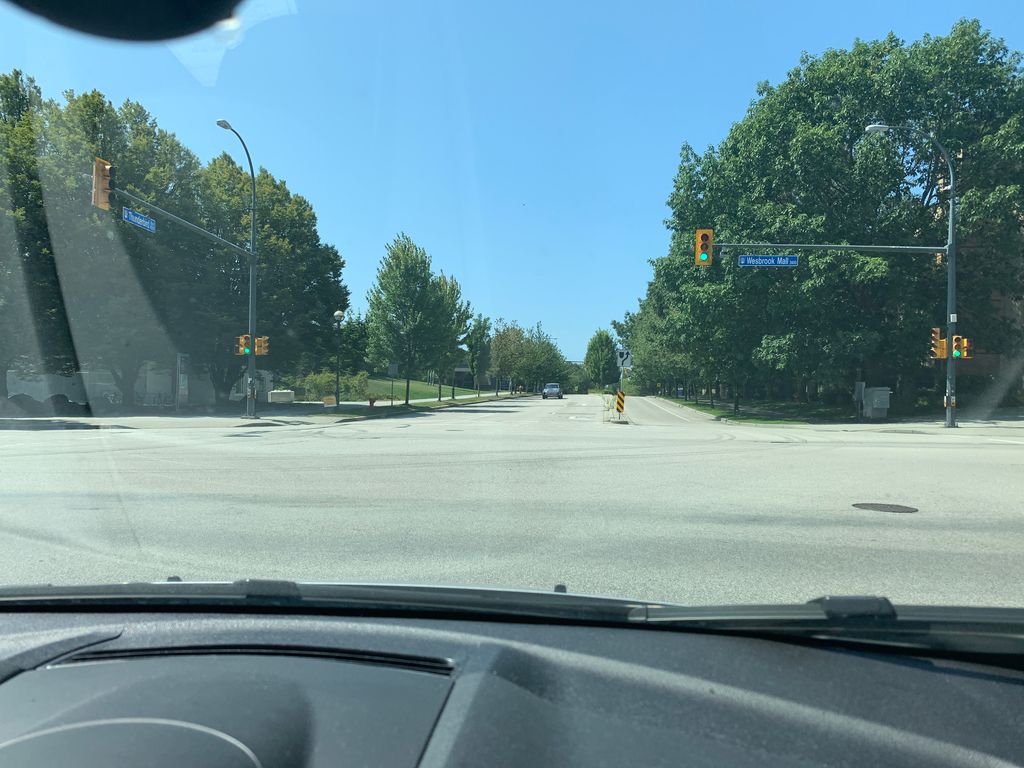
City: vancouver